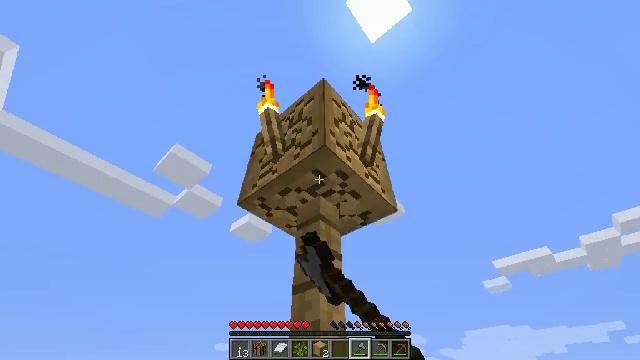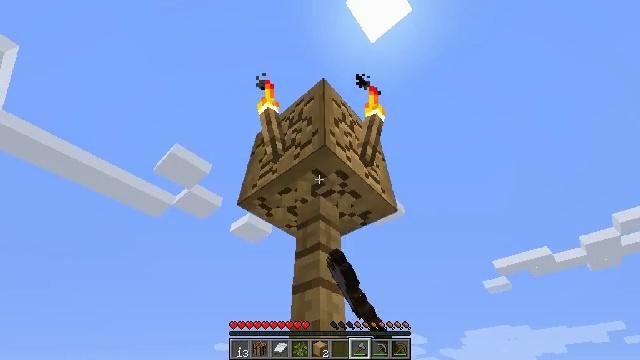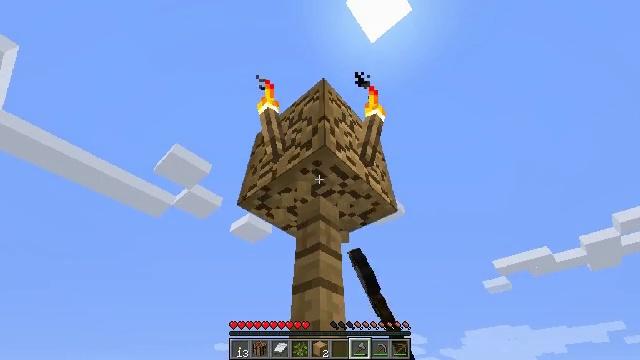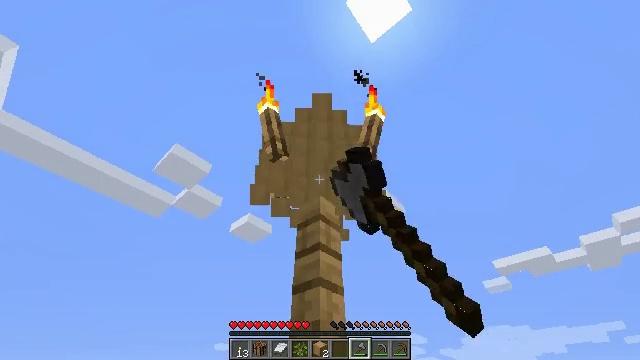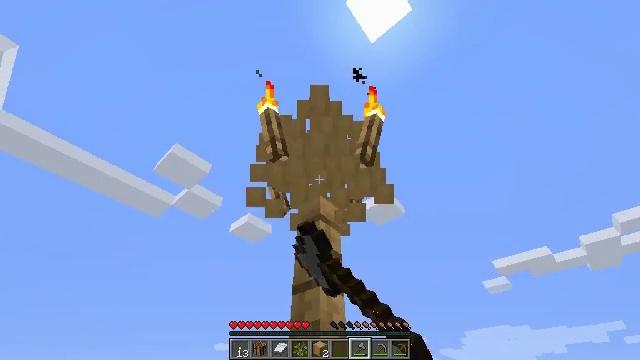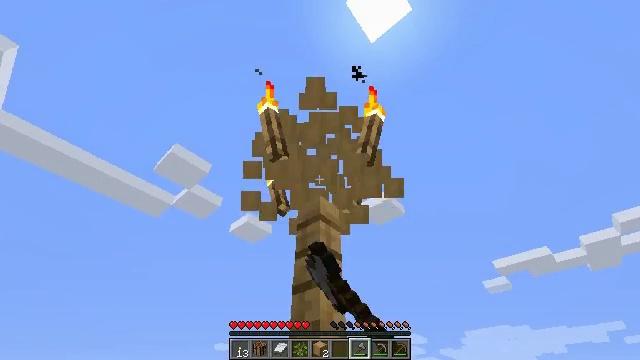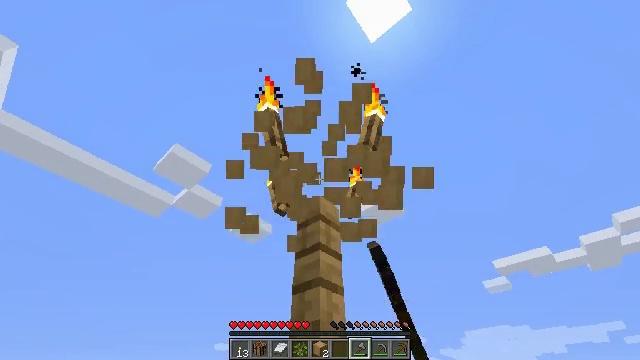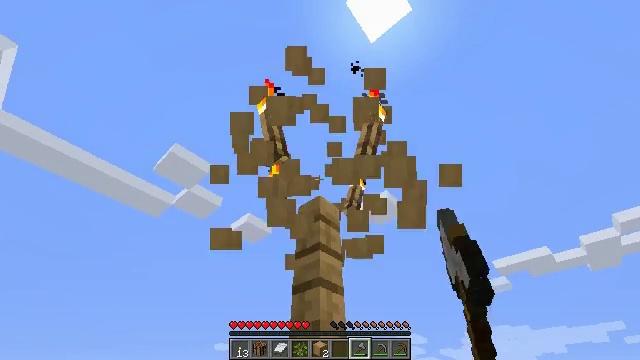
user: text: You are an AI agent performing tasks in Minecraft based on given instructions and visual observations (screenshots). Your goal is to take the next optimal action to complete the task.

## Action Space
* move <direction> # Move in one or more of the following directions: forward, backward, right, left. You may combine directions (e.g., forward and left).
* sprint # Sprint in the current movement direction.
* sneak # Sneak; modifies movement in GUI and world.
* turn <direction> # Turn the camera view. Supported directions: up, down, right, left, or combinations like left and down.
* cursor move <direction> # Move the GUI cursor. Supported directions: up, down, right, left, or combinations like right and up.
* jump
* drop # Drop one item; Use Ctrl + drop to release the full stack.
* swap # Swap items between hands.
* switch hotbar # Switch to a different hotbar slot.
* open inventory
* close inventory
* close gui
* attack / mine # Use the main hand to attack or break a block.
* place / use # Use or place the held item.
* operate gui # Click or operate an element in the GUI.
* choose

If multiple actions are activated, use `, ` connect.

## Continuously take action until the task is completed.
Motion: motion action
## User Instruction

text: Gather stripped oak wood for building.
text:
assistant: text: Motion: attack / mine
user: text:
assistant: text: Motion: attack / mine
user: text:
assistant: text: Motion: attack / mine
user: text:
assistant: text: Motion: attack / mine
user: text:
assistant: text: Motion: attack / mine
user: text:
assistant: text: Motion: attack / mine
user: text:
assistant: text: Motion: attack / mine
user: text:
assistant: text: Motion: attack / mine